Question: The Blogger "Notable" template's post pagination link on the bottom of the main page only shows a "More Posts" link. It's missing a "Previous Posts". It's also missing the traditional "Home" link. The "More Posts" link correctly disappears on the last page of posts.
I am looking to enable at least a "Previous Posts" link.
This appears to be intentional on the part of Google as the code includes this:
'''
<div class='blog-pager container' id='blog-pager'> <b:include cond='data:newerPageUrl' name='previousPageLink'/> <b:include cond='data:olderPageUrl' name='nextPageLink'/> <b:include cond='data:view.url != data:blog.homepageUrl' name='homePageLink'/></div>
'''
But in two locations each the code includes:
'''
<b:includable id='previousPageLink'><!-- Don't show --></b:includable>
<b:includable id='homePageLink'><!-- Don't show --></b:includable>
'''
I attempted to fix this by first altering this line:
'''
<a expr:href='data:blog.homepageUrl'>Home</a>
'''
The only thing that did was the "Home" link to appear on the last page of posts where the "More Posts" previous was placed. Several other examples found online could not be tried as they refer to code that no longer exists within templates.

I've also tried at least a dozen 3rd party numbered pagination coding schemes which overwrite Blogger's existing code, but those do not work correctly.
Any idea of how to fix the template to enable the links or 3rd party code that might work?
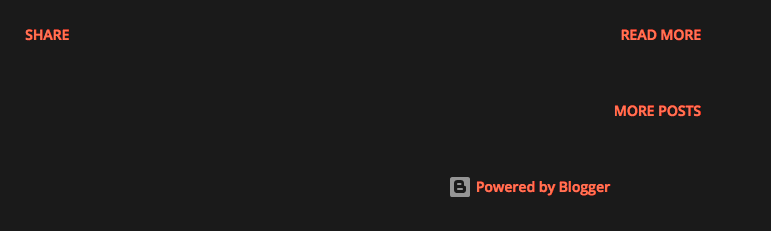
Answer: You will need to replace -
'''
<b:includable id='previousPageLink'><!-- Don't show --></b:includable>
'''
with
'''
<b:includable id='previousPageLink'>
<a class='blog-pager-newer-link flat-button ripple' expr:href='data:newerPageUrl' expr:title='data:messages.newerPosts'>
<data:messages.newerPosts/>
</a>
</b:includable>
'''
and replace
'''
<b:includable id='homePageLink'><!-- Don't show --></b:includable>
'''
with
'''
<b:includable id='homePageLink'>
<a class='home-link flat-button ripple' expr:href='data:blog.homepageUrl' expr:title='data:messages.home' >
<data:messages.home/>
</a>
</b:includable>
'''
to show the Previous Posts (now called Newer Posts) and Home button in the page navigation. Depending on theme being used, you will need to add custom CSS to make them appear correctly